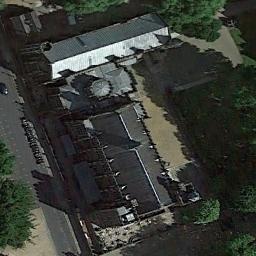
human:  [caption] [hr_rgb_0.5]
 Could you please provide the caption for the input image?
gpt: This is a church, And there is a highway in front of it .

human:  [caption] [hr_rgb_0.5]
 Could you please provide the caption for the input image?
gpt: The church with some towers and the rest of the church has a gray sloping roof .

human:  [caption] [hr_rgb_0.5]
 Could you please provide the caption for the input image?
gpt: The church is surrounded by some trees with a road passed by .

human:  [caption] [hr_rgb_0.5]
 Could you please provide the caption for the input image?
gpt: A cathedral with a black roof, The main house in the middle of the church has a round roof, And there are many trees and parked vehicles around the church .

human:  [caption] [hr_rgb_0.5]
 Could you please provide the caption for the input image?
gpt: There are many trees near the church .